Question: I am designing the footer of my website and have following Question:
How can I change my CSS so that it looks like this:

'''
footer{
background-color: #e0ebeb;
list-style-type: none;
display: inline;
}
#Questions {
margin: auto;
text-align: center;
display: block;
padding: 0;
}
'''
'''
<footer>
<div class="Newsletter">
<h1>Get our Newsletter</h1>
<h2>Stay tuned and new gadgets everday!</h2>
</div>
<div class="secondpt" >
<div id="Questions">
<h1>Do you have a question </h1>
<ul>
<li><a href="#">Contact us</a></li>
</ul>
</div>
<div id="Menu">
<ul>
<li><a href="#">Home</a></li>
<li><a href="#">Who are we ?</a></li>
<li><a href="#">Newest</a></li>
<li><a href="#">The Best</a></li>
</ul>
</div>
<div id="languages">
<ul>
<li><a href="#">English</a></li>
<li><a href="#">Deutsch</a></li>
<li><a href="#">Francais</a></li>
</ul>
</div>
</div>
<hr>
<div>
<h1>Connect with us</h1>
</div>
</footer>
'''
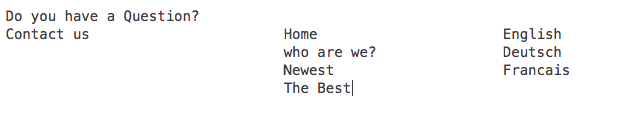
Answer: you can achieve this using <URL> property :
'''
*{
font-size:15px;
}
ul {
list-style:none;
}
footer{
background-color: #e0ebeb;
list-style-type: none;
display: inline;
}
.secondpt {
width: 100%;
}
div#Menu {
float: left;
}
div#languages {
float: right;
}
.right{
float:right
}
.left{
float:left
}
'''
'''
<footer>
<div class="Newsletter">
<h1>Get our Newsletter</h1>
<h2>Stay tuned and new gadgets everday!</h2>
</div>
<div class="secondpt" >
<div class="left">
<div id="Questions">
<h1>Do you have a question </h1>
<ul>
<li><a href="#">Contact us</a></li>
</ul>
</div>
</div>
<div class="right">
<div id="Menu">
<ul>
<li><a href="#">Home</a></li>
<li><a href="#">Who are we ?</a></li>
<li><a href="#">Newest</a></li>
<li><a href="#">The Best</a></li>
</ul>
</div>
<div id="languages">
<ul>
<li><a href="#">English</a></li>
<li><a href="#">Deutsch</a></li>
<li><a href="#">Francais</a></li>
</ul>
</div>
</div>
</div>
<hr>
</footer>
'''